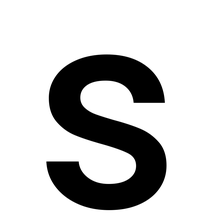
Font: Poppins-Medium